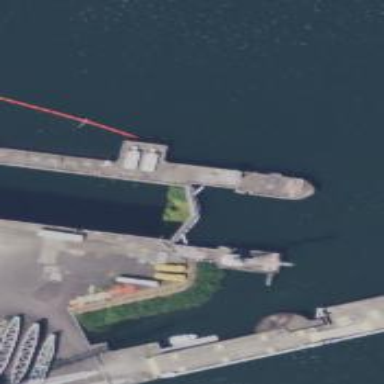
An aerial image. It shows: Lock gate on waterway.